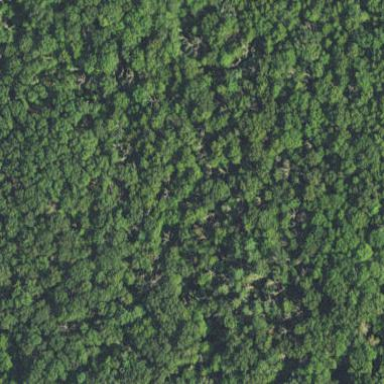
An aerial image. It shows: Mixed woodland area with various types of leaves.